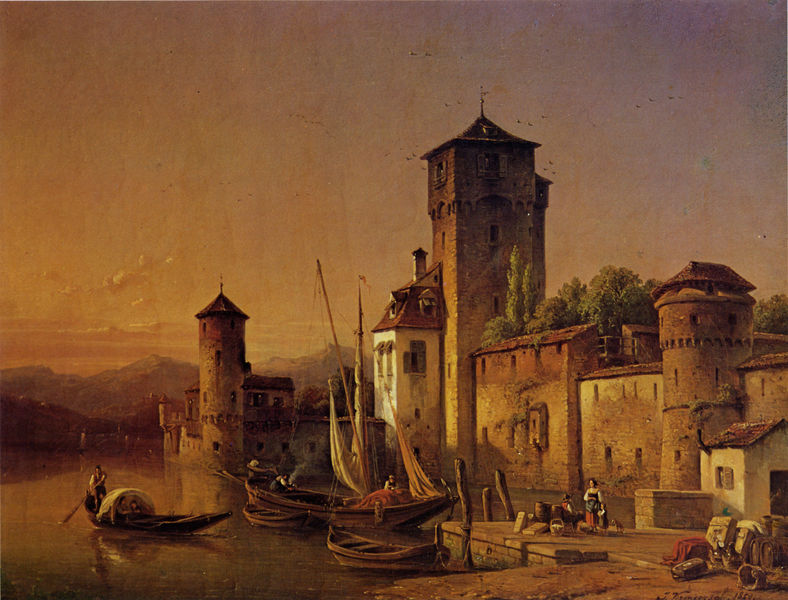
Titel: Wasserburg am Bodensee(?)
Künstler: Ivo Ambros Vermeersch
Standort: München
Institution: Galerie Bubenik
Schlagwörter: baum, berg, blätter, gemälde, himmel, laub, mann, meer, schatten, wasser, weiß, wolken, bäume, fluss, frauen, gelb, grün, kirchturm, landschaft, menschen, ocker, see, stadt, ufer, abend, braun, fenster, frau, kleid, licht, tür, dach, gebäude, haus, hund, rot, wolke, beige, stein, öl, ferne, horizont, häuser, pfähle, spiegelung, vögel, hütte, kirche, rauch, sonne, gold, decke, kind, paar, rosa, boot, boote, kahn, ruder, schornstein, turm, turmspitze, zypressen, goldfarben, schürze, schiff, schiffe, segel, segelboot, wellen, ansicht, fassade, italien, fahne, fischer, mast, schiffer, segelschiff, körbe, berge, gebirge, dächer, mauer, sonnenuntergang, violett, barun, hafen, kähne, ladung, rad, wagen, anleger, hafenmauer, kai, kuppel, masten, böschung, romantik, wehr, steg, tau, ruderboot, ruderer, korb, stimmung, abendrot, abendstimmung, anlegen, zinnen, befestigung, erker, burg, türme, mole, pfahl, dachfenster, gauben, fass, mauern, warme farben, rötlich, stadtmauer, rampe, manschen, anlegestelle, ankommen, heimkehr, ruderboote, schiessscharten, turn, gondel, gondoliere, mohle, waren, sonnenuntergan, barke, scharten, plane, kegelturm, ausladen, norditalien, stimmungsvoll, ballen, schoos, gemäldee, gelber himmel, berge (hintergrund), tu m